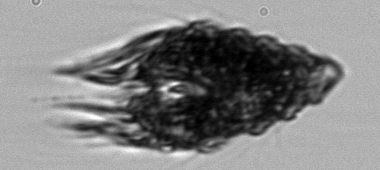
Label: Laboea_strobila